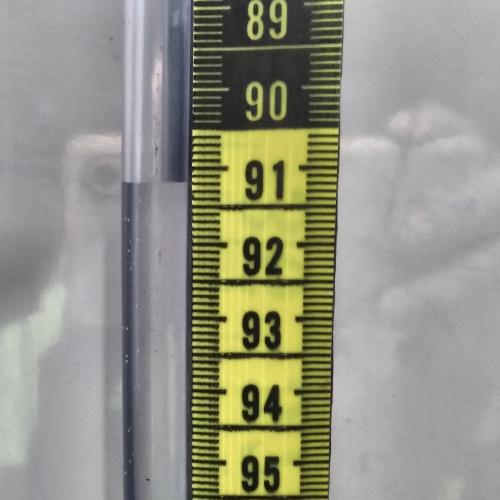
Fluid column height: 91.2 cm